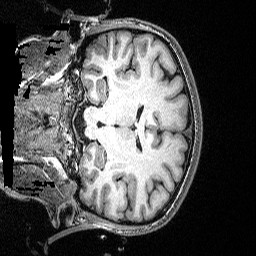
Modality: T1w
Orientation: coronal
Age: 29
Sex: female
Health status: ill
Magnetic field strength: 3 T
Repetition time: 2.53 s
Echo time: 0.00331 s